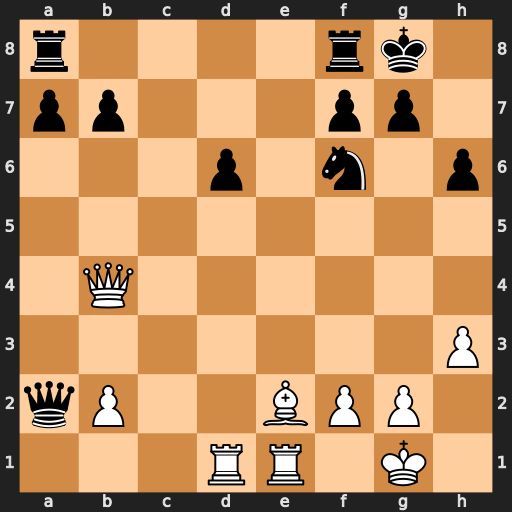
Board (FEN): r4rk1/pp3pp1/3p1n1p/8/1Q6/7P/qP2BPP1/3RR1K1
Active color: w
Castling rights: -
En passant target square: -
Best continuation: Bc4 a5 Qb5 Qxc4 Qxc4